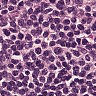
Metastatic tissue present: no